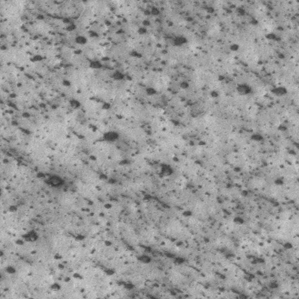
Label: frost